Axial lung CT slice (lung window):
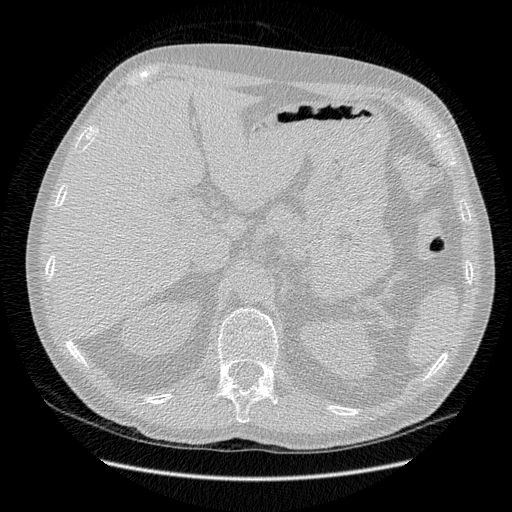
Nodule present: no